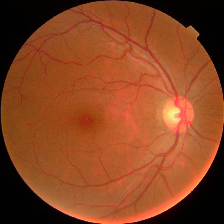
Diabetic retinopathy grade: No DR